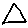
Label: triangle